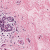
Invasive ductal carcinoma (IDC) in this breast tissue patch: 0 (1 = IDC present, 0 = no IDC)